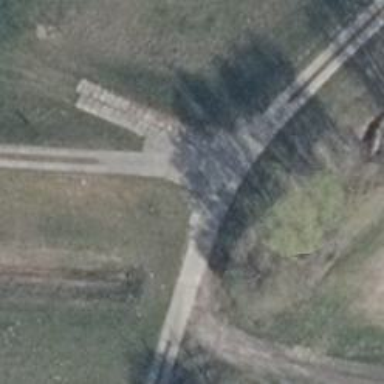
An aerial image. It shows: Concrete track with grade 2 tracktype.